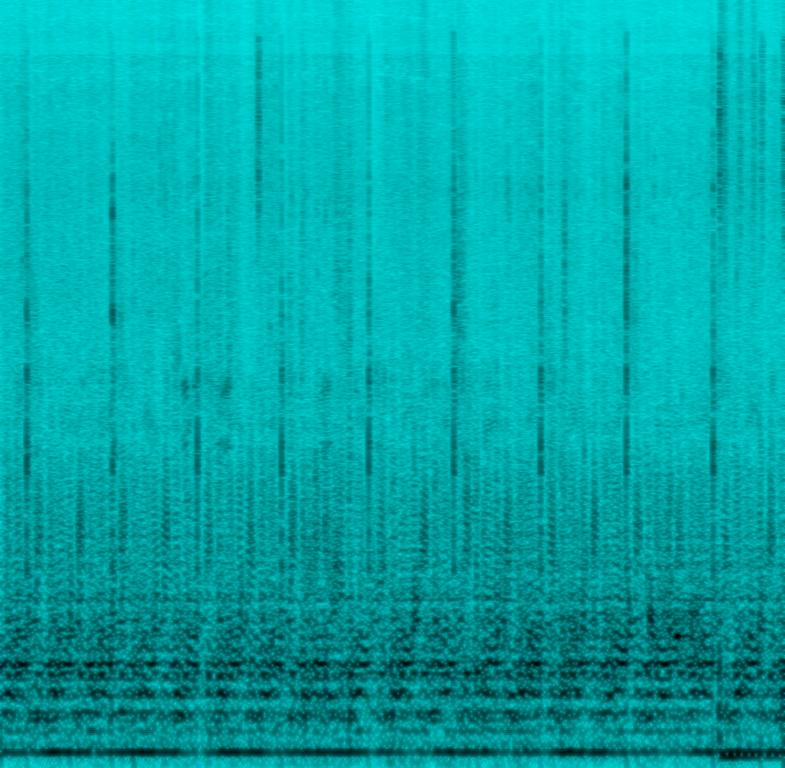
This traditional music is played on didgeridoos. There are three didgeridoos being played. They are played by vibrating the lips and blowing into the instrument. This produces the droning sound. On one of the didgeridoos, a stick is being hit to form a percussive rhythm. The other didgeridoos play a melody by opening the mouth wider and narrowing the mouth in an alternate pattern. Halfway through the song, a tambourine is played. This song can be played in a movie where tribal people have a ceremony.